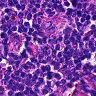
Metastatic tissue present: no